Question: I've got a problem with zend decorators and can't figure out how to place an element in form where i want to have him.
I got a form where decorators are putting my data into a table, but i want to have my submit out of the table. For now i have something like that:
'''
for ($i = 0; $i < $numRows; $i++) {
$select = new Zend_Form_Element_Select('article' . $i);
$select->setAttrib('style', 'margin-top:10px;width:200px;');
$select->addMultiOption('1', $this->translate->_('Zatwierdzony do druku'));
$select->addMultiOption('0', $this->translate->_('Niezatwierdzony do druku'));
$select->setValue($rows[$i]['reviewed']);
$select->setDecorators(
array(
'ViewHelper',
array(
array('data' => 'HtmlTag'),
array('tag' => 'td', 'class' => 'padding5 tdcenter')
),
array(
'AnyMarkup',
array(
'markup' => $this->_getMarkupForRow($i, $rows),
'placement' => 'PREPEND',
)
),
array(
array('row' => 'HtmlTag'),
array('tag' => 'tr', 'openOnly'=>true)
),
),
array('submit'),
false
);
$this->addElement($select);
}
$submit = new Zend_Form_Element_Submit('updatetoprint');
$submit->setAttrib('id', 'updatetoprint');
$submit->setLabel('Zapisz');
$submit->setDecorators(
array(
'ViewHelper',
array(
array('data' => 'HtmlTag')
),
array(
array('row' => 'HtmlTag'),
array('tag' => 'div', 'closeOnly'=>true,'style' => 'float:left;')
)
//here i dont know how to get my submit on the bottom under the table...?
),
array('submit')
);
$this->addElement($submit);
'''
On site that looks like this:

And i'd like to have my submit on the bottom under the table... Please help me :)
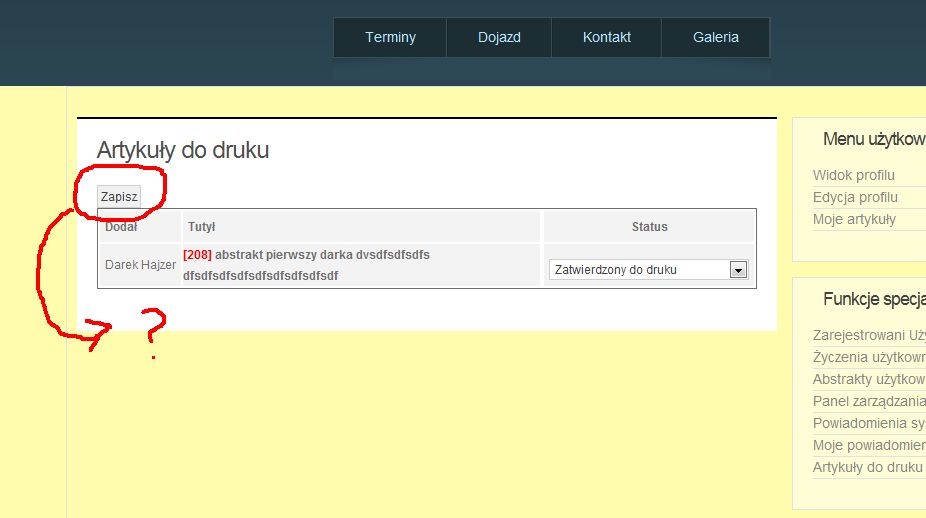
Answer: I don't see where you are assigning your form to the view or if your form is a Zend_Form or not so I'm going to make some assumptions.
I'm going to assume you are using Zend_Form to build your form and I'm going to assume you are assigning your form to the view in the traditional manner inside a controller action '$this->view->form = $form;'
So with that being said, in your view script you have access to each individual element simply by '<?php echo $this->form->elemenetName ?>' where elementName is the name you have given your element in your case your submit button has the name .
With this in mind if you need to create a table or any other layout you could simply create generic elements in your form and just add them as needed to any view script. Might prevent you from performing all those gymnastics with decorators.
For example view.phtml might look like:
'''
<form action="<?php echo $this->form->getAction() ?>" method="<?php echo $this->form->getMethod() ?>">
<table>
<tr>
<th>Dodal</th>
<th>Tutyl</th>
<th>Status</th>
</tr>
<!--you should probably put the next 5 lines into a partial and use partialLoop($data)-->
<tr>
<td><?php echo $this->form->dodal ?></td>
<td><?php echo $this->form->tutyl ?></td>
<td><?php echo $this->form->status ?></td>
</tr>
</table>
<?php echo $this->form->updatetoprint ?>
</form>
'''
Then just style with css.
To setup the form to use the viewscript just use:
'''
$form->setDecorators(array(
'PrepareElements',
array('ViewScript', array('viewScript' => 'form.phtml')),
));
'''
where form.phtml is your viewscript name
[Edit]
After further consideration I realized that diplaying form elements in this manner has one serious drawback. The form is never initialized...the tags are never sent. This edit is to correct that issue.
Sorry it took so long